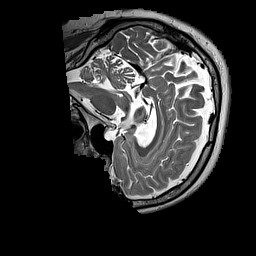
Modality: T2w
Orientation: sagittal
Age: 49
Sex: male
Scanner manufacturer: siemens
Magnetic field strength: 3 T
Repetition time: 3.2 s
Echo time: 0.212 s